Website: macys
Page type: account-dashboard
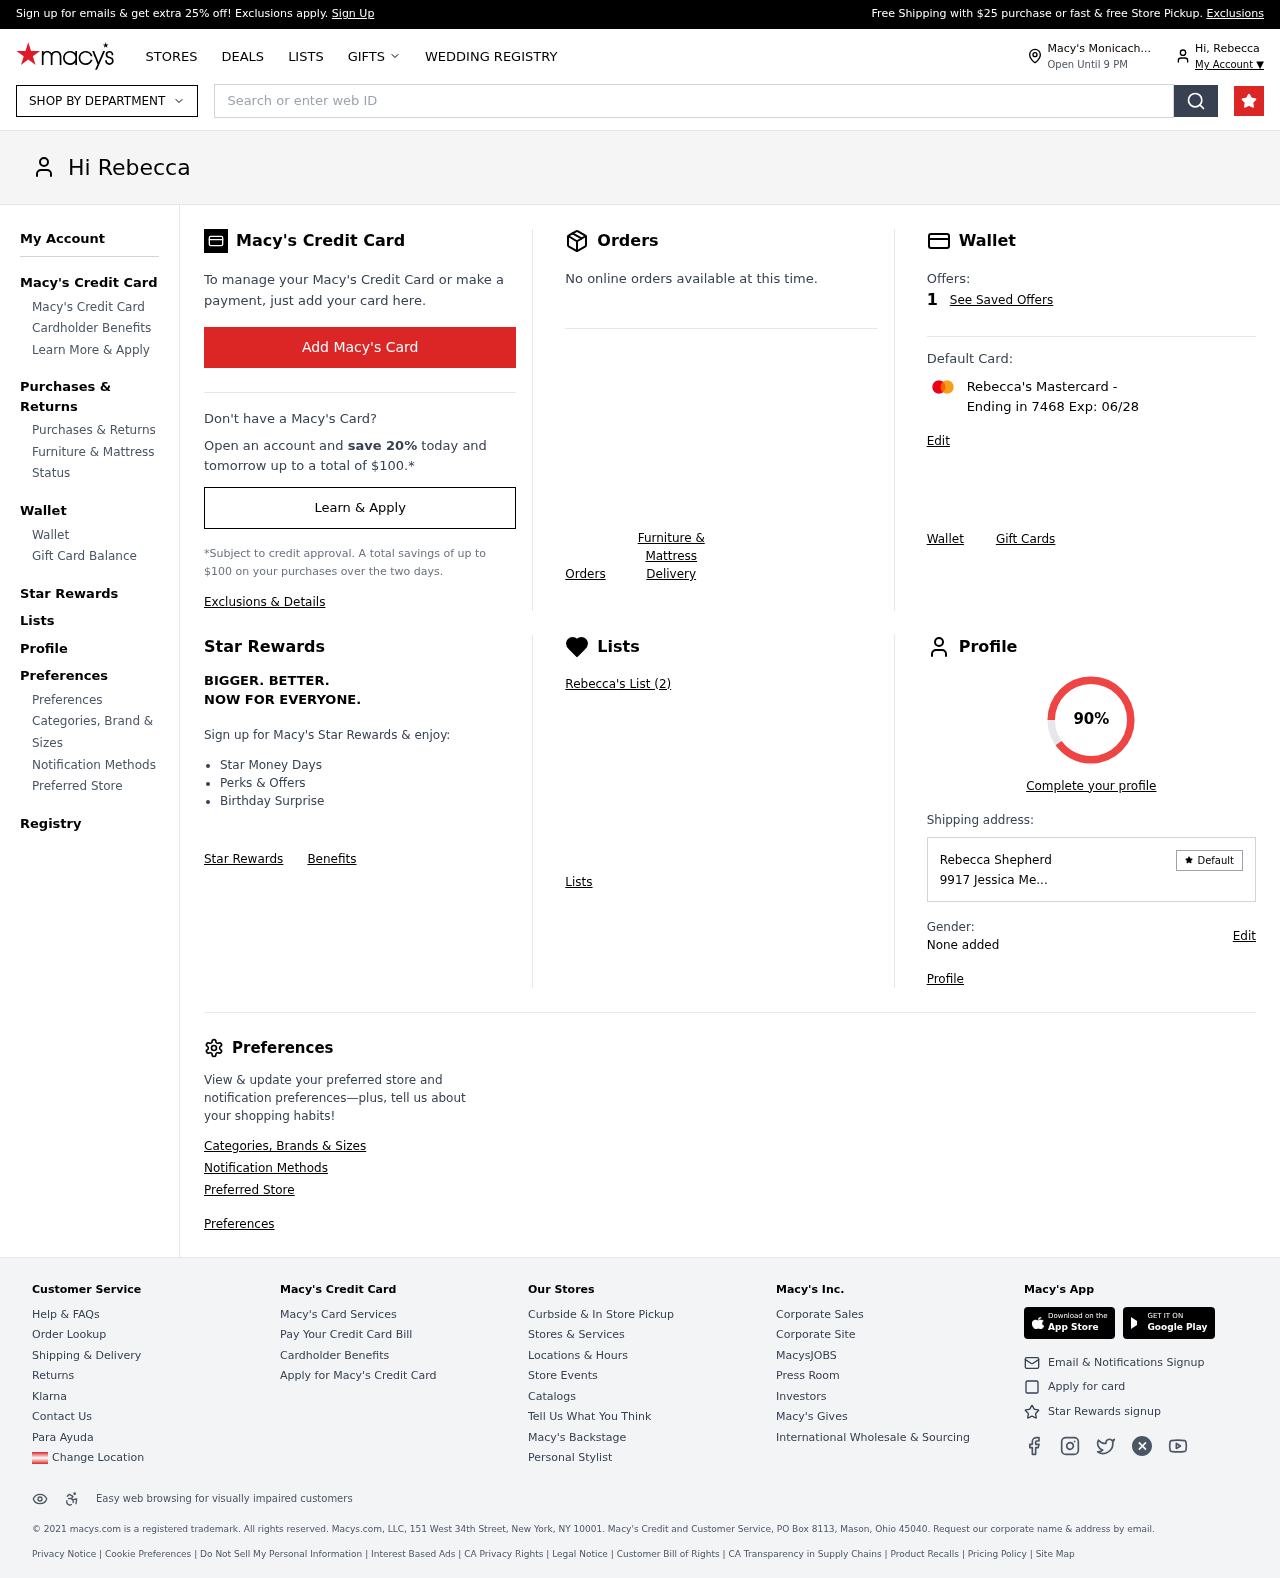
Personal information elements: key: PII_CARD_LAST4
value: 7468
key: PII_CARD_TYPE
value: Mastercard
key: PII_CITY
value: Monicach
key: PII_FIRSTNAME
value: Rebecca
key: PII_FULLNAME
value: Rebecca Shepherd
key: PII_STREET
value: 9917 Jessica Me
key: PII_CARD_EXPIRY
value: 06/28
Search elements: key: HEADER_SEARCH
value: Search or enter web ID